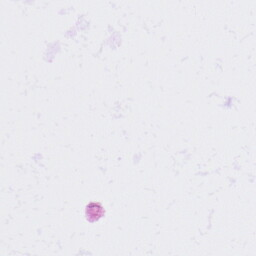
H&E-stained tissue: Lung